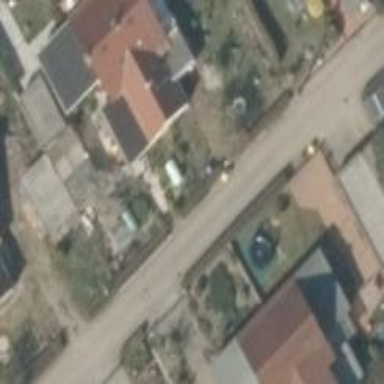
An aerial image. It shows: Residential road with sandy surface.